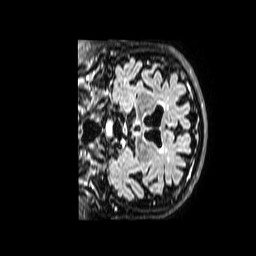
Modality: FLAIR
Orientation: coronal
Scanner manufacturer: philips
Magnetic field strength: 1.5 T
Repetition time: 8 s
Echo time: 0.3011 s